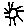
Label: sun